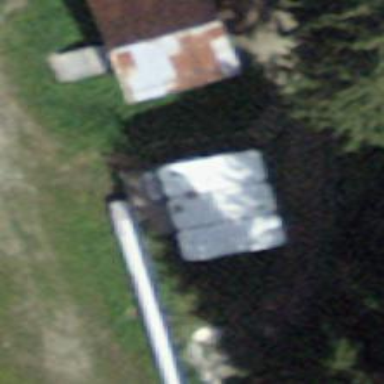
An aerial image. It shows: Shed.